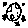
Label: moon